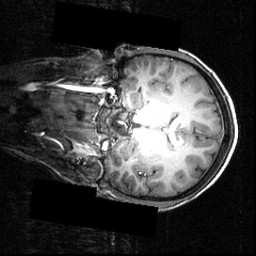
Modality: T1w
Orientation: coronal
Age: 17
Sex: female
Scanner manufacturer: siemens
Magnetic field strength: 3.951 T
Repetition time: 1.5 s
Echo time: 0.00335 s